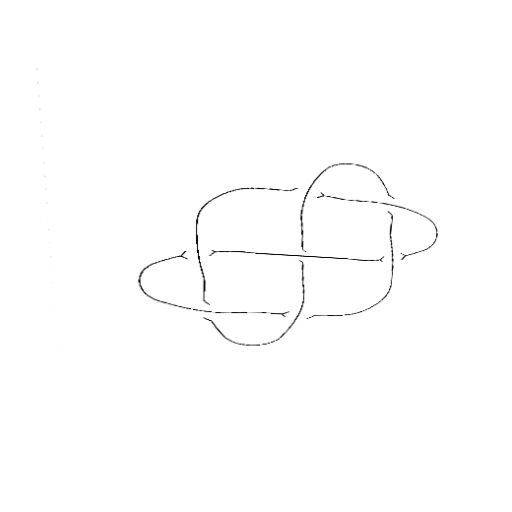
Crossing number: 7